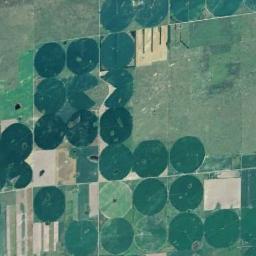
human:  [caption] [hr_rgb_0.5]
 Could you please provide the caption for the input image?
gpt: There are many deep green circle farmland .

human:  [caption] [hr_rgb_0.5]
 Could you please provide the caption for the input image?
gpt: Three round fields are only half green .

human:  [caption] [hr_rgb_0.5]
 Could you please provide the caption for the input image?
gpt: Many dark green, Light green mixed, Neatly arranged circular farmland, Including irregular circles .

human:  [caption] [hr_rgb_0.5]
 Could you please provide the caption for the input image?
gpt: Several dark green circular farmlands and two fan-shaped farmlands are surrounded by other farmlands that grows other crops .

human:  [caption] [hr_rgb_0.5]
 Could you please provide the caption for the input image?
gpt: There are dozens of green circular farmlands of the same size arranged neatly .